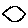
Label: hexagon